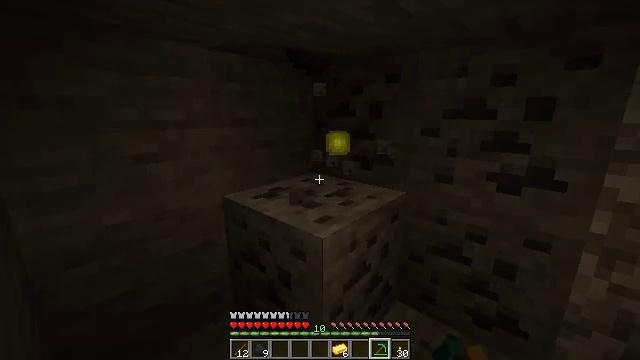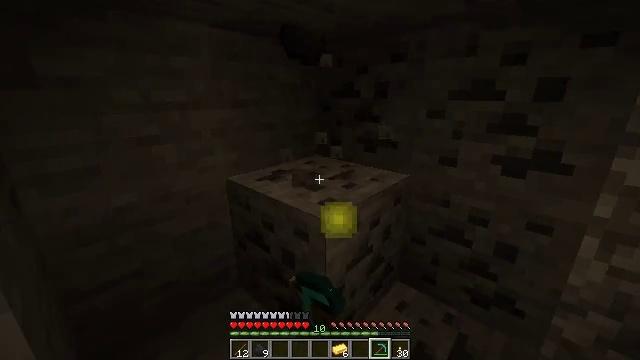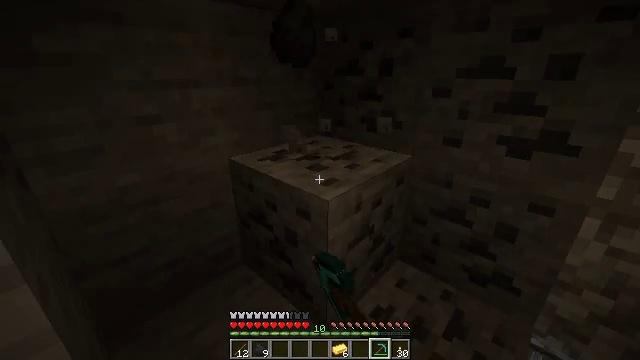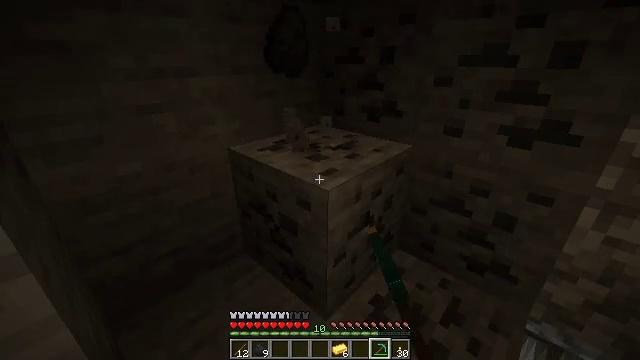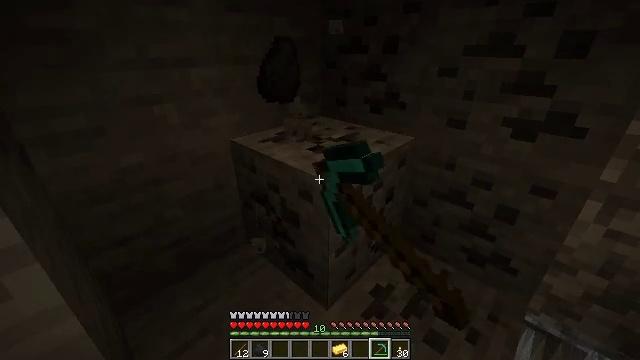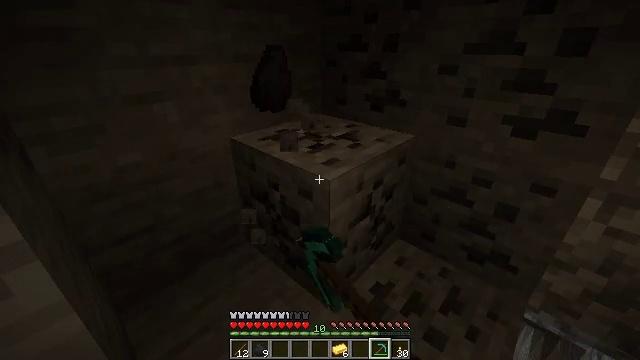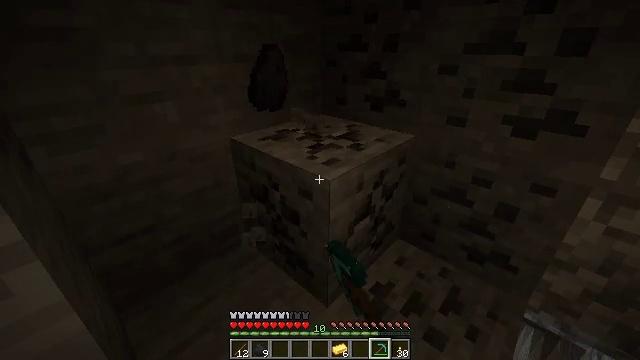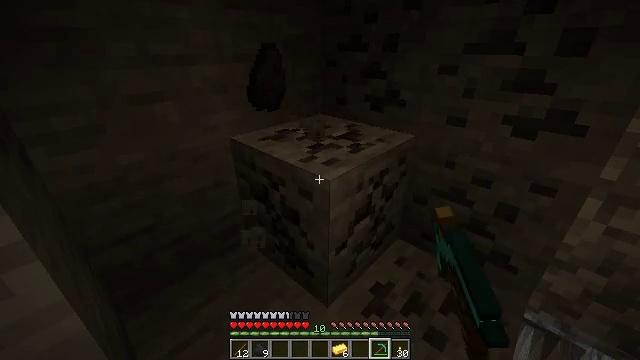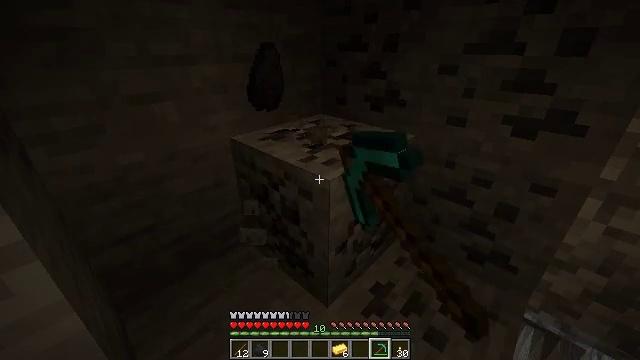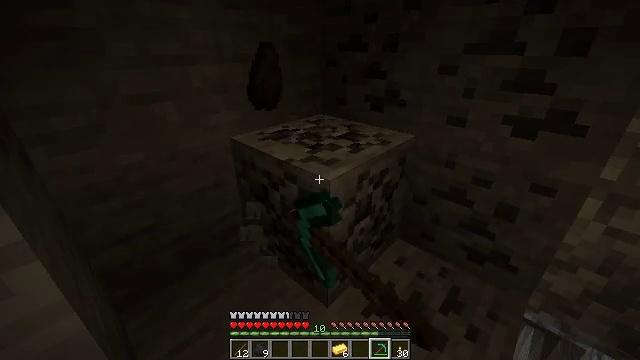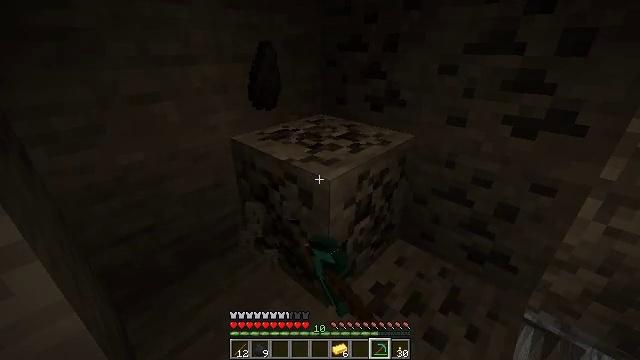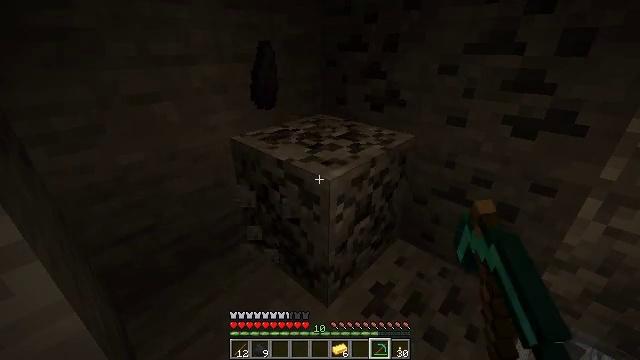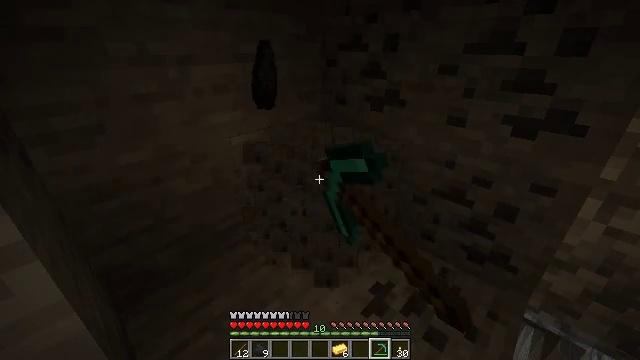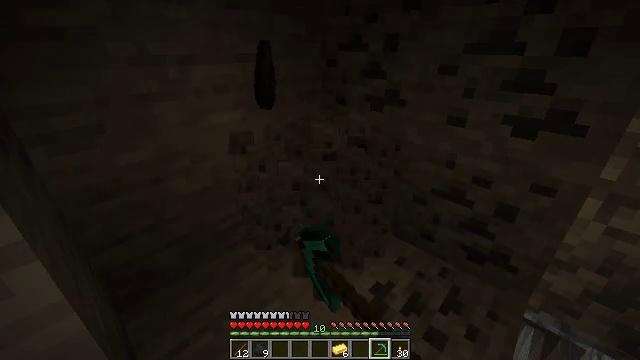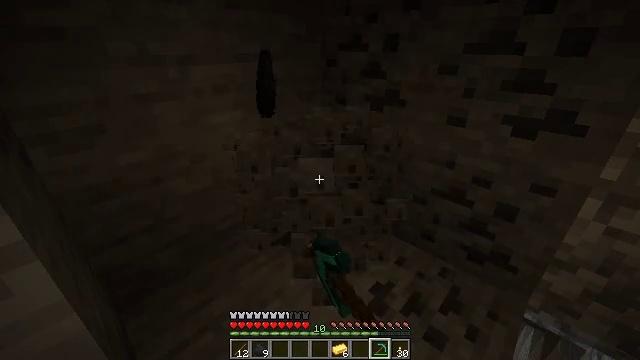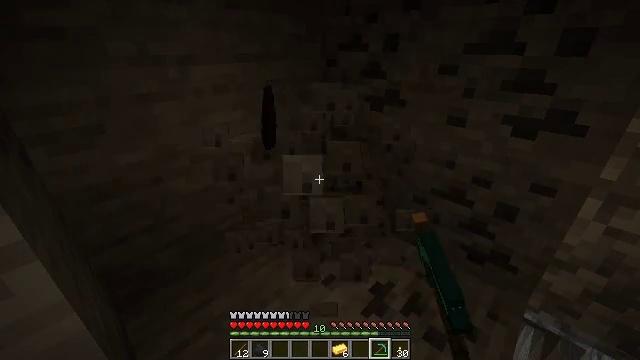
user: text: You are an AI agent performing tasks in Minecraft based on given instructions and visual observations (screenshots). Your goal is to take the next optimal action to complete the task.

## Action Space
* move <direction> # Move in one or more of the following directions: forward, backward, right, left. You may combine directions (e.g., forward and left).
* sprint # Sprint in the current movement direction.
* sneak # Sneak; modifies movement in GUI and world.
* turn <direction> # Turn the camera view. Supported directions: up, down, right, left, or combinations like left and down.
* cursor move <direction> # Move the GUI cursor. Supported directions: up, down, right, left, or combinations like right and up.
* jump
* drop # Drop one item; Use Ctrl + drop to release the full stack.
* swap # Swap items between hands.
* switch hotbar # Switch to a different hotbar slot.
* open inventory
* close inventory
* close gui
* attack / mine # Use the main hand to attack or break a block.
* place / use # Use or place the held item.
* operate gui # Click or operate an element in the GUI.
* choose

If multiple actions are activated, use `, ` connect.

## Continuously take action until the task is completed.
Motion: motion action
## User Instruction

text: Extract coal from the ore block.
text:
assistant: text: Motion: turn down, attack / mine
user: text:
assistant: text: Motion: turn down, attack / mine
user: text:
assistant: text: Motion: turn down, attack / mine
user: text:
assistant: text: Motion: turn down, attack / mine
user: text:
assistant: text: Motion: attack / mine
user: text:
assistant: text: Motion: attack / mine
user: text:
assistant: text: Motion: attack / mine
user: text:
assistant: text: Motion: attack / mine
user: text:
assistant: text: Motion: attack / mine
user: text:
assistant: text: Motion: attack / mine
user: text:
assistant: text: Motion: attack / mine
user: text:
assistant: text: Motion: attack / mine
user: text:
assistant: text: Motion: attack / mine
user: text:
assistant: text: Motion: attack / mine
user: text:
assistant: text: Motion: attack / mine
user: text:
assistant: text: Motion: attack / mine
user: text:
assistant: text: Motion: turn right and up, attack / mine
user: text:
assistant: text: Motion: turn right and up, attack / mine
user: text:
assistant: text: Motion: move forward, turn right and up, attack / mine
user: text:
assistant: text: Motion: move forward, turn right and up, attack / mine
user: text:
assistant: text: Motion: attack / mine
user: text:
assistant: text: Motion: attack / mine
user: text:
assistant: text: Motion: attack / mine
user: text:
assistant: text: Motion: attack / mine
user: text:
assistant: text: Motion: attack / mine
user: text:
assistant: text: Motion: attack / mine
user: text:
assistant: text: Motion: attack / mine
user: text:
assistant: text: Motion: attack / mine
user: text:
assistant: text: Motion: attack / mine
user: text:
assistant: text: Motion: attack / mine